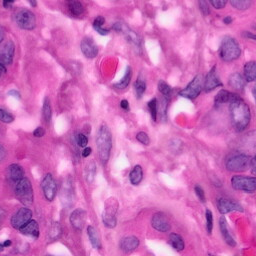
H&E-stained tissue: Pancreatic